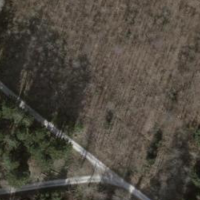
EUNIS habitat code: 43
Species observed at this site:
Urtica dioica
Lamium maculatum